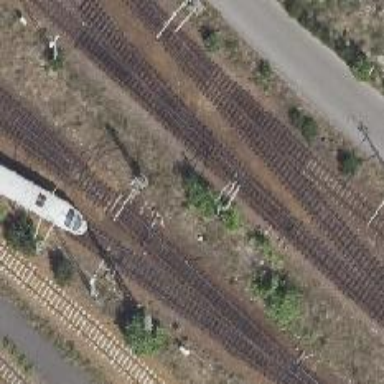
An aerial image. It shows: Rail yard with electrified contact lines for railway operations.